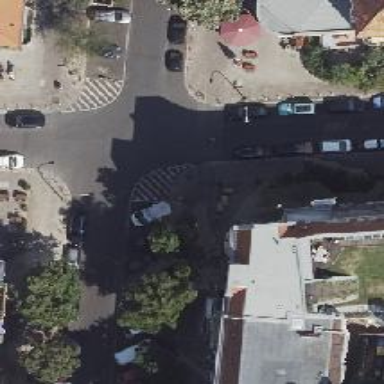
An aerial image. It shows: Asphalt footway with unmarked crossing.